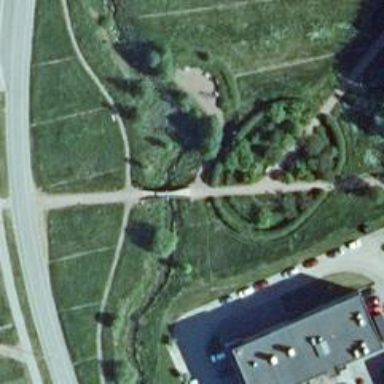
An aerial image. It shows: Path leading to bridge.